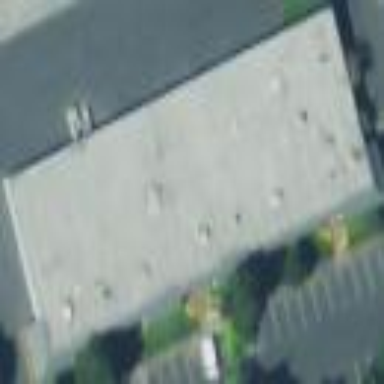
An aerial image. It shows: Office building.